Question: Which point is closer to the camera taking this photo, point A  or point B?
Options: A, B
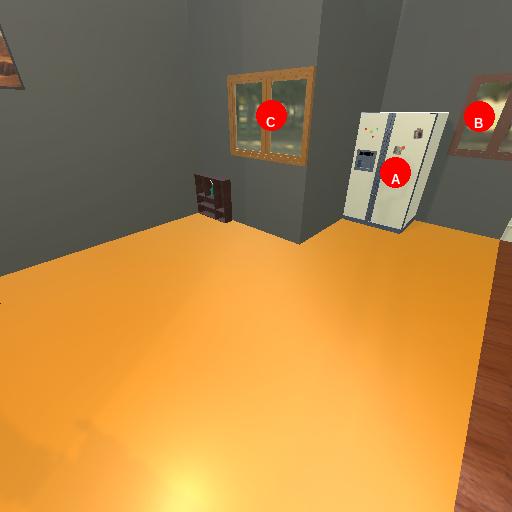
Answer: A